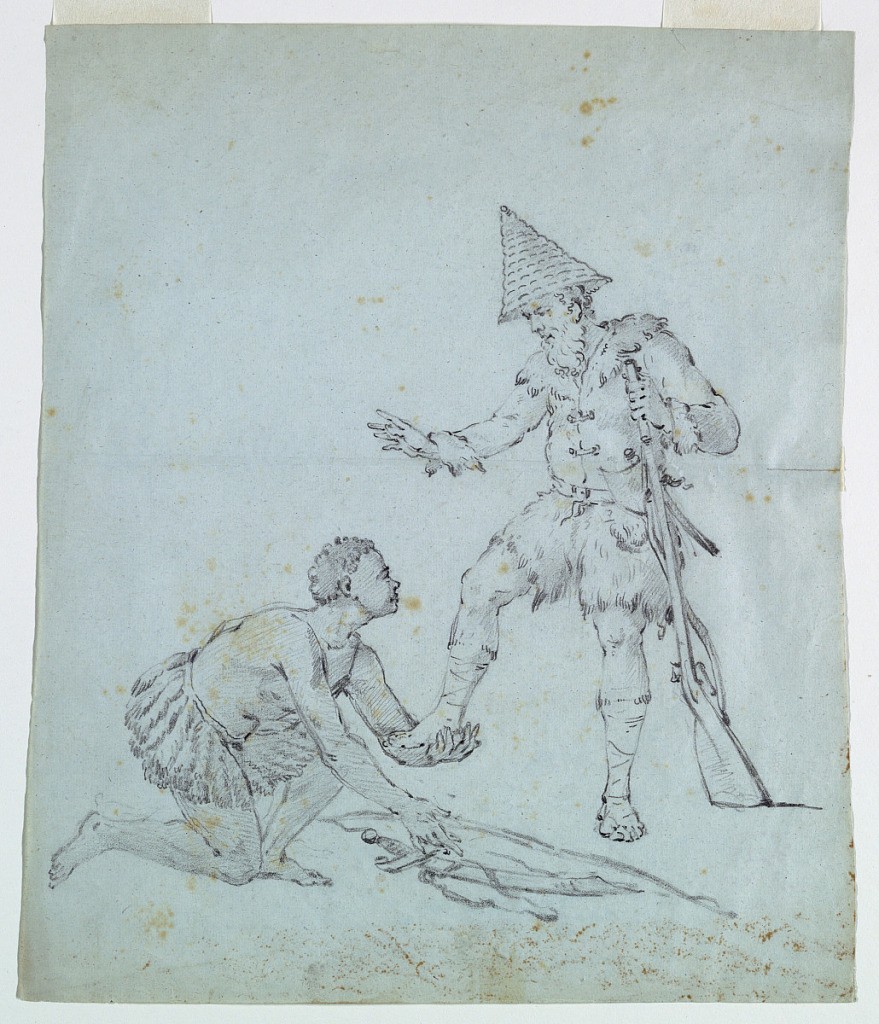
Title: Sketch for a Cotton printing: Robinson Crusoe
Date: probably after 1810
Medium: Graphite on paper
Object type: Drawing
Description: Friday kneels before Robinson Cruso, and gestures toward a scimitar on the ground, and holds Crusoe's right foot in his left hand. Crusoe balances himself on his gun.